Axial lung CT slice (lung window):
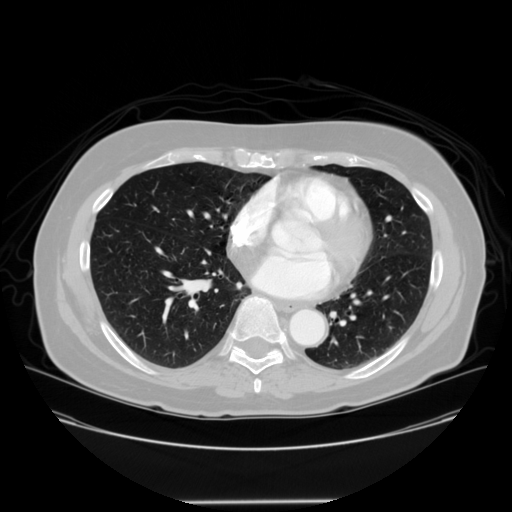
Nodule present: no